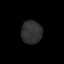
Tissue: prostate
Cell type: T cells
Senescence score: 0.6894
Nuclear area (px): 464
Mean DAPI intensity: 48.272